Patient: sex F, age 72
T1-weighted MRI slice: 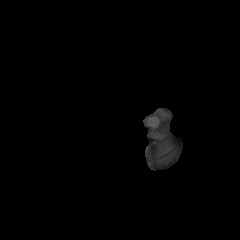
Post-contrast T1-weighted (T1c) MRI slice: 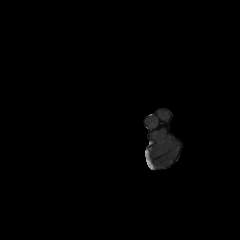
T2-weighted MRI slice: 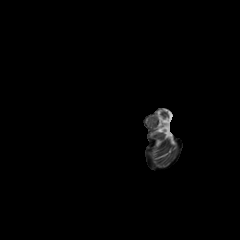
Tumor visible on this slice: no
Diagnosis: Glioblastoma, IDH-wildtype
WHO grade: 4